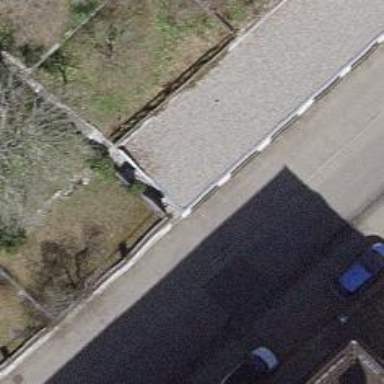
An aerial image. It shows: Sidewalk along the footway.